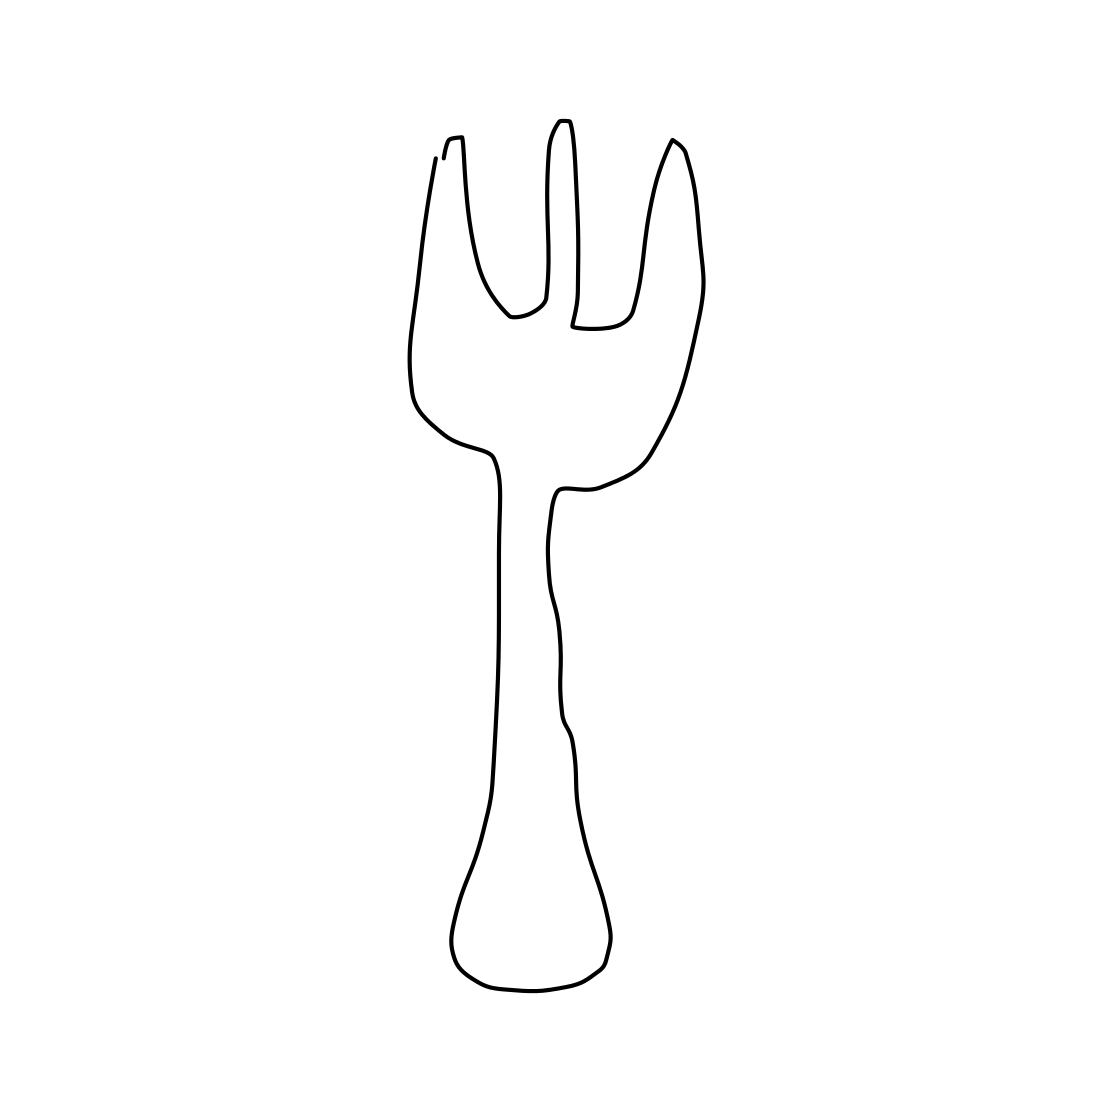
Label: fork